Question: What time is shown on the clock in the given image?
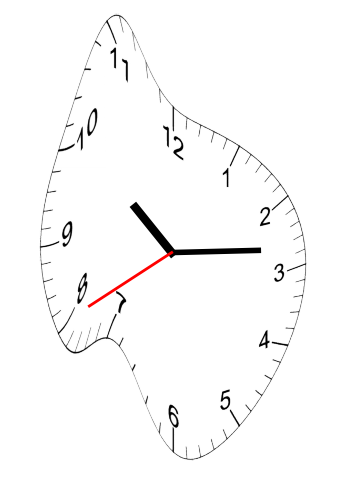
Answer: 10:13:40